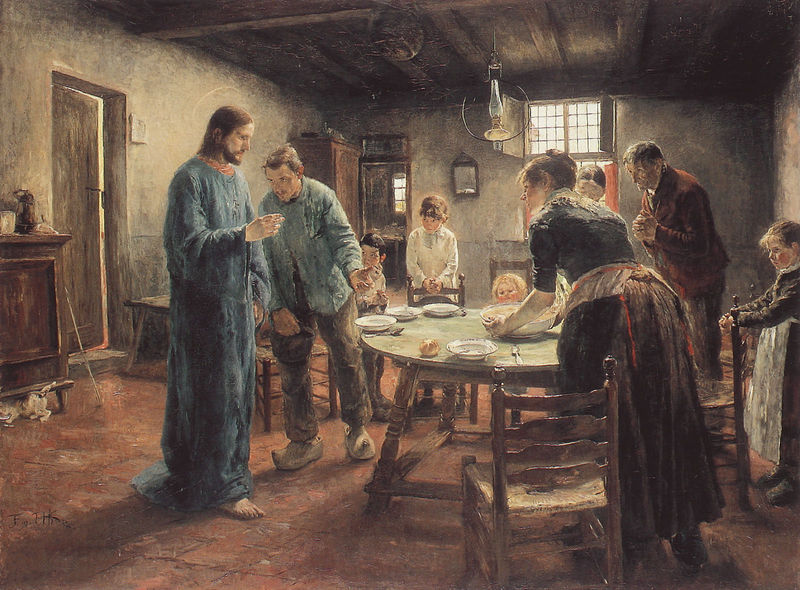
Titel: Das Tischgebet (“Komm, Herr Jesu, sei unser Gast”)
Künstler: Fritz von Uhde
Institution: Berlin, Staatliche Museen, Nationalgalerie
Schlagwörter: gemälde, mann, frau, lampe, männer, raum, stühle, tisch, tür, hund, arme, teller, innenraum, kind, bauern, kinder, alter mann, blue, chair, lamp, men, people, red, religious, white, window, essen, black, chairs, dress, girls, gray, interior, old, painting, robe, room, skirt, table, woman, cupboard, brown, dining, floor, pot, stube, wooden, barfuss, mahlzeit, heiligenschein, wood, christus, jesus, food, man, segen, girl, house, young, boy, child, feet, light, maria, mother, old man, saint, einladung, children, door, holzmöbel, bauernstube, peasants, holzschuhe, lantern, cat, family, seats, foot, shoe, religion, arme leute, gast, apron, home, bare, christ, dresser, dutch, eat, holland, plate, bible, blessing, doorway, father, son, martha, poor, boys, adults, dirty, meal, halo, malzeit, holy, clogs, wooden shoes, marta, jesus christ, dinner, barefoot, bread, supper, husband, wife, kitchen, warm, lunch, visitation, dishes, messiah, guest, serving, eoman, soup, breakfast, plates, chrsit, sweden, welcome, bowls, durch, maria martha, panes, humble, ressurection, grandfather, dining table, spoon, respect, roll, sharing, family poor, ladderback, jesus chrsit, daught, anachronistic, needy, vistor, peasen